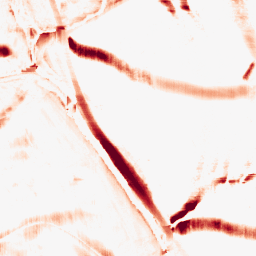
Category: morphological
Decomposition family: morphological_square
Decomposition parameters: operation: opening
size: 20
Upsampling method: sinc_hamming
Upsampling parameters: scale: 8
kernel_size: 16
Upsampling scale: 8